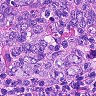
Metastatic tissue present: no